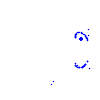
Particle: kaon